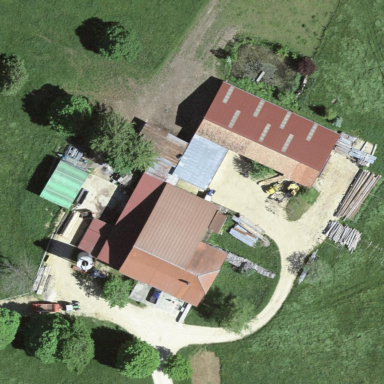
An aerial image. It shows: Farmyard area.